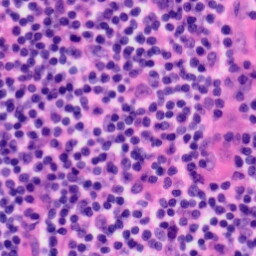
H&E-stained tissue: Tonsil